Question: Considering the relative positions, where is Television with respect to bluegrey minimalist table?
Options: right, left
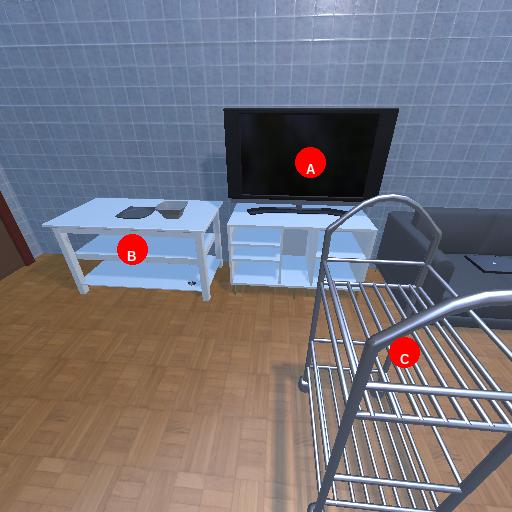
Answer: right